Question: I would like to implement a custom JScrollPane which is able to paint in it's client area of it's own ViewPort / ViewPort-component. The challenge with this is keep the custom paint-code repainting when the user scrolls the ViewPort or in other words, the ViewPort-component gets repainted.
My goal is to have the same effect as the semi-transparent scrollbars of iOS (iPhone/iPad), which are rendered on top of a scrollable list (instead of the classic scrollbars).
So this is just a painting question, not a question about scrolling :)
I already got something to work, which looks like this (the code below renders just a green test line above the JScrollPane):
'''
public class ScrollPaneTest
{
private JFrame frame;
private TestScrollPane scrollPane;
private JTextArea textArea;
public static void main( String[] args ) throws Exception
{
UIManager.setLookAndFeel( "com.sun.java.swing.plaf.windows.WindowsLookAndFeel" );
new ScrollpaneTest();
}
public ScrollPaneTest()
{
configureUi();
SwingUtilities.invokeLater( new Runnable() {
@Override public void run() {
frame.setVisible( true );
}
} );
}
private void configureUi()
{
textArea = new JTextArea();
textArea.setWrapStyleWord( true );
textArea.setLineWrap( true );
textArea.setOpaque( false );
textArea.setText( "Lorem ipsum dolor sit amet, consetetur sadipscing elitr, sed diam nonumy eirmod tempor "
+ "invidunt ut labore et dolore magna aliquyam erat, sed diam voluptua. At vero eos et accusam et justo "
+ "duo dolores et ea rebum. Stet clita kasd gubergren, no sea takimata sanctus est Lorem ipsum dolor "
+ "sit amet. Lorem ipsum dolor sit amet, consetetur sadipscing elitr, sed diam nonumy eirmod tempor "
+ "invidunt ut labore et dolore magna aliquyam erat, sed diam voluptua. At vero eos et accusam et "
+ "justo duo dolores et ea rebum. Stet clita kasd gubergren, no sea takimata sanctus est Lorem ipsum "
+ "dolor sit amet." );
scrollPane = new TestScrollPane();
scrollPane.setViewportView( textArea );
scrollPane.setLocation( 50, 50 );
scrollPane.setSize( 200, 200 );
frame = new JFrame( getClass().getSimpleName() );
frame.setDefaultCloseOperation( JFrame.DISPOSE_ON_CLOSE );
frame.setLayout( null );
frame.setSize( 340, 380 );
frame.setLocationRelativeTo( null );
frame.add( scrollPane );
}
}
public class TestScrollPane extends JScrollPane
{
public TestScrollPane()
{
setOpaque( true );
setBackground( Color.WHITE );
}
@Override
protected JViewport createViewport()
{
JViewport viewPort = super.createViewport();
viewPort.setOpaque( false );
return viewPort;
}
@Override
protected void paintChildren( Graphics g )
{
super.paintChildren( g );
Graphics2D g2d = (Graphics2D)g;
g2d.setColor( Color.GREEN );
g2d.drawLine( 0, 0, 100, 100 );
}
}
'''
Running the code, it looks like this:

The key here is to set the ViewPort and the ViewPort-component to non-opaque:
'''
// From: ScrollPaneTest.configureUi()
textArea.setOpaque( false );
'''
and:
'''
// From: TestScrollPane.paintChildren()
JViewport viewPort = super.createViewport();
viewPort.setOpaque( false );
'''
().
:
Is there a better way to do it? Having to use 'setOpaque( false)' on both components just doesn't feel right.
Thanks a lot for your help!
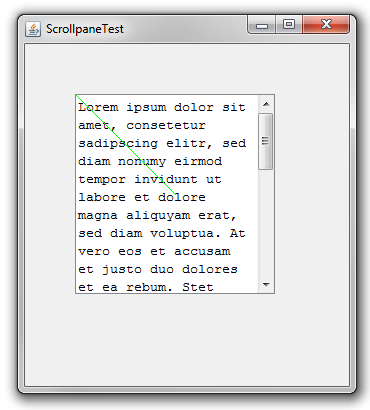
Answer: > Having to use setOpaque( false) on both components just doesn't feel right.
Well, maybe a little easier. You can override the paintComponent() method of the JViewport then you only have to use setOpaque(false) on the text area, not the viewport :)
'''
import java.awt.*;
import javax.swing.*;
public class ScrollPaneTest5
{
private JFrame frame;
private JScrollPane scrollPane;
private JTextArea textArea;
public static void main( String[] args ) throws Exception
{
UIManager.setLookAndFeel( "com.sun.java.swing.plaf.windows.WindowsLookAndFeel" );
new ScrollPaneTest5();
}
public ScrollPaneTest5()
{
configureUi();
SwingUtilities.invokeLater( new Runnable() {
@Override public void run() {
frame.setVisible( true );
}
} );
}
private void configureUi()
{
textArea = new JTextArea();
textArea.setWrapStyleWord( true );
textArea.setLineWrap( true );
// textArea.setOpaque( false );
textArea.setText( "Lorem ipsum dolor sit amet, consetetur sadipscing elitr, sed diam nonumy eirmod tempor "
+ "invidunt ut labore et dolore magna aliquyam erat, sed diam voluptua. At vero eos et accusam et justo "
+ "duo dolores et ea rebum. Stet clita kasd gubergren, no sea takimata sanctus est Lorem ipsum dolor "
+ "sit amet. Lorem ipsum dolor sit amet, consetetur sadipscing elitr, sed diam nonumy eirmod tempor "
+ "invidunt ut labore et dolore magna aliquyam erat, sed diam voluptua. At vero eos et accusam et "
+ "justo duo dolores et ea rebum. Stet clita kasd gubergren, no sea takimata sanctus est Lorem ipsum "
+ "dolor sit amet." );
scrollPane = new JScrollPane();
// scrollPane.setViewportView( textArea );
scrollPane.setLocation( 50, 50 );
scrollPane.setSize( 200, 200 );
frame = new JFrame( getClass().getSimpleName() );
frame.setDefaultCloseOperation( JFrame.DISPOSE_ON_CLOSE );
frame.setLayout( null );
frame.setSize( 340, 380 );
frame.setLocationRelativeTo( null );
frame.add( scrollPane );
JViewport viewport = new JViewport()
{
public void paintComponent(Graphics g)
{
super.paintComponent(g);
g.setColor( Color.BLUE );
g.drawArc( 100, 100, 80, 80, 0, 360);
}
};
textArea.setOpaque( false );
viewport.setView(textArea);
scrollPane.setViewport( viewport );
}
}
'''
Otherwise, I would think you need to use the 'JLayer' class. See the section from the Swing tutorial on <URL> for examples.